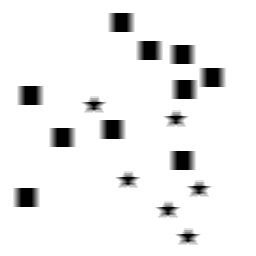
Squares: 10
Triangles: 0
Stars: 6
Total shapes: 16